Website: lowes
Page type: account-selection
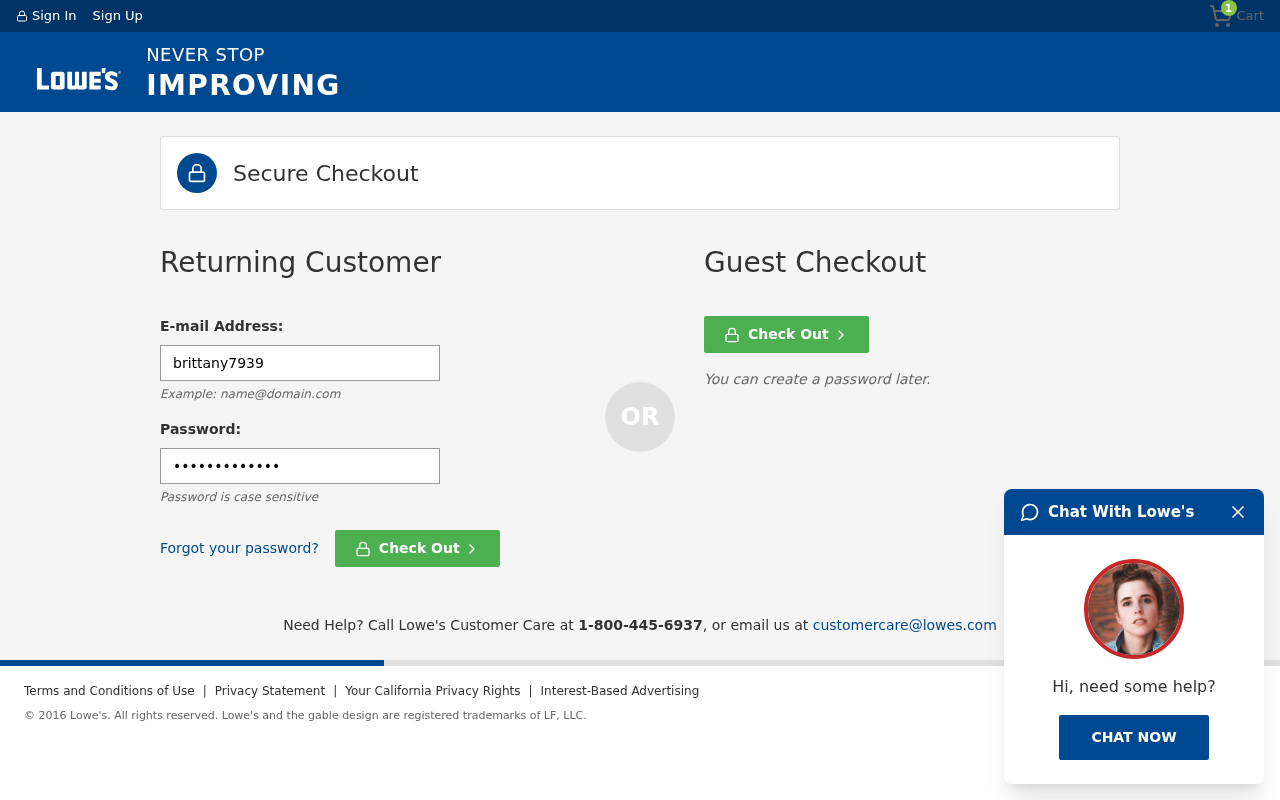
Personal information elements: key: PII_LOGIN_USERNAME
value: brittany7939
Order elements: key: ORDER_NUM_ITEMS
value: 1